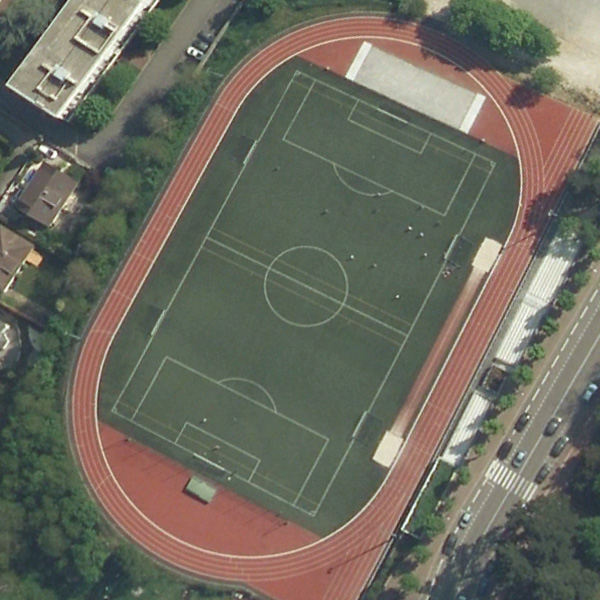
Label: Playground